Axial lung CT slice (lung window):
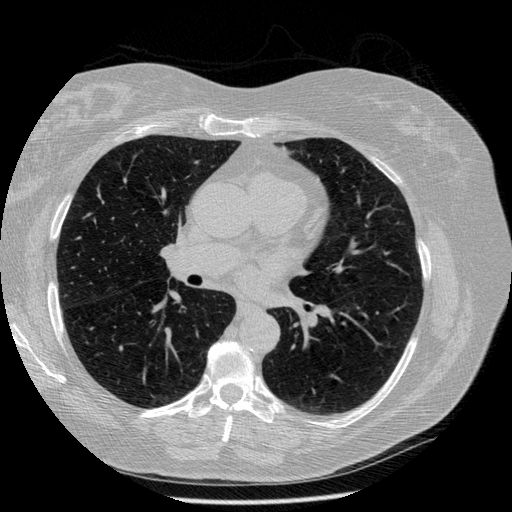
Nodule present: no